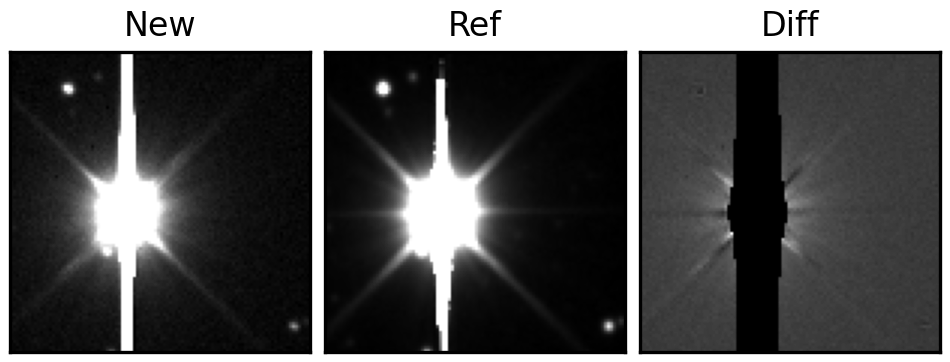
Label: bogus